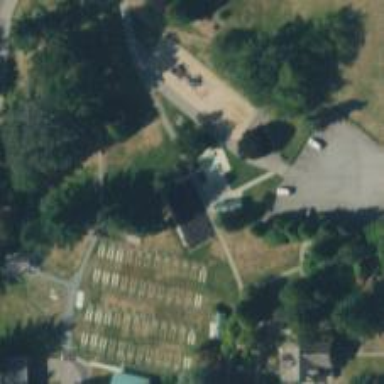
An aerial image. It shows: Historic memorial.